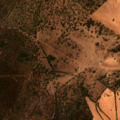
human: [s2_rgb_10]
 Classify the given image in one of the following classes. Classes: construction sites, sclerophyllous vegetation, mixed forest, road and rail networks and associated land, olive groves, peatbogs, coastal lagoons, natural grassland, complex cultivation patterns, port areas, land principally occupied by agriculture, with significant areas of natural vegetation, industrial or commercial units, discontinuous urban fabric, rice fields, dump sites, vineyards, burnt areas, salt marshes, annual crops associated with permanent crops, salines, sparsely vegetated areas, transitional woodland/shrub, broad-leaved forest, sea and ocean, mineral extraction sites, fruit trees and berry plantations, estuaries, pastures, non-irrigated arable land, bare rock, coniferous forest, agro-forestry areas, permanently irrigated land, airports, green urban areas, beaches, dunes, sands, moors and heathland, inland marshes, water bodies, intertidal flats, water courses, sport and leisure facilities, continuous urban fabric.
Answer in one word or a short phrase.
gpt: non-irrigated arable land, agro-forestry areas